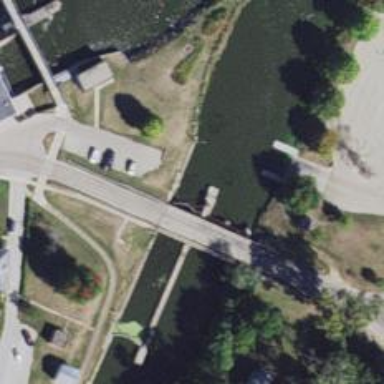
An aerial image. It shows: Lock gate along waterway.